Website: lowes
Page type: account-selection
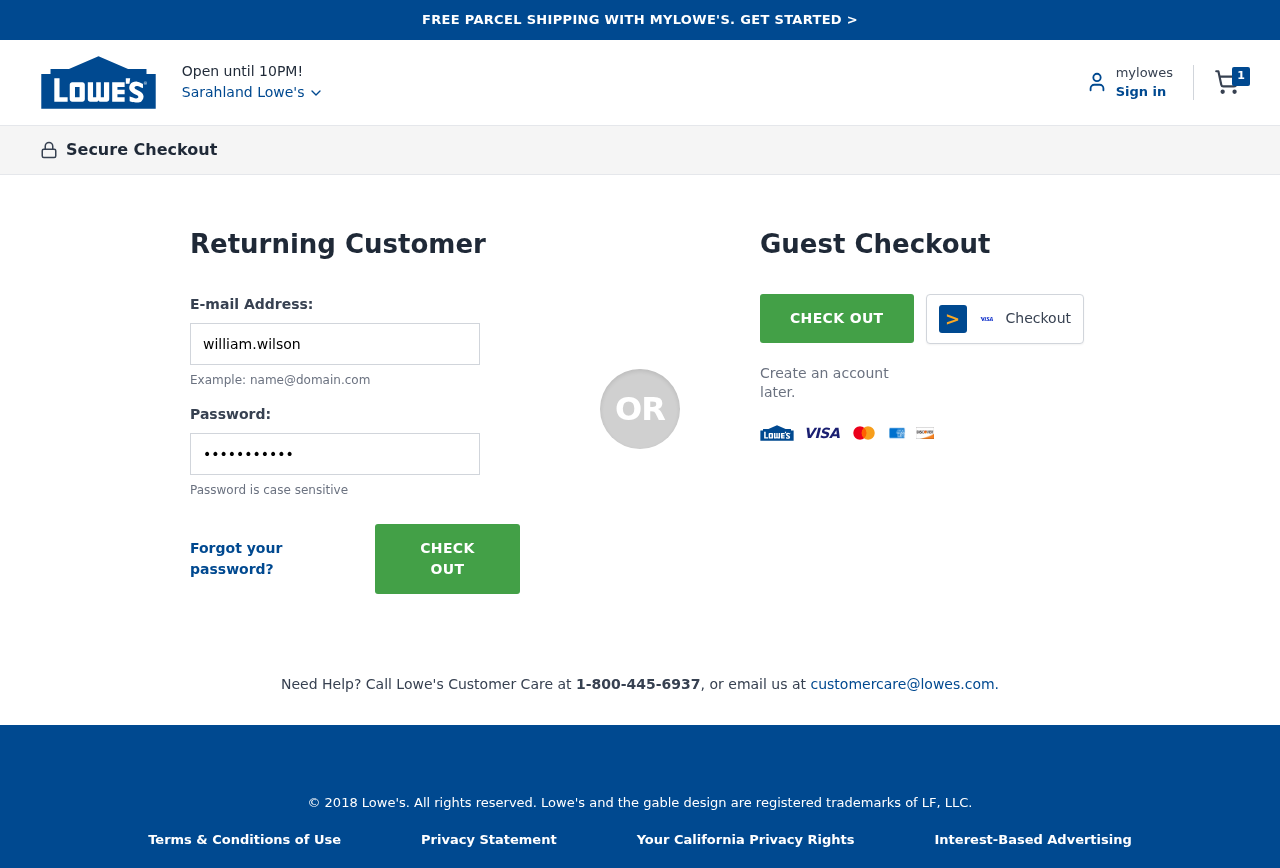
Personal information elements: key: PII_CITY
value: Sarahland Lowe's
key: PII_LOGIN_USERNAME
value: william.wilson
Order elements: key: ORDER_NUM_ITEMS
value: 1